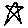
Label: star